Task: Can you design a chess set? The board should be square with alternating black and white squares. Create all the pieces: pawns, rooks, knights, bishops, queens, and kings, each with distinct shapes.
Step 655:
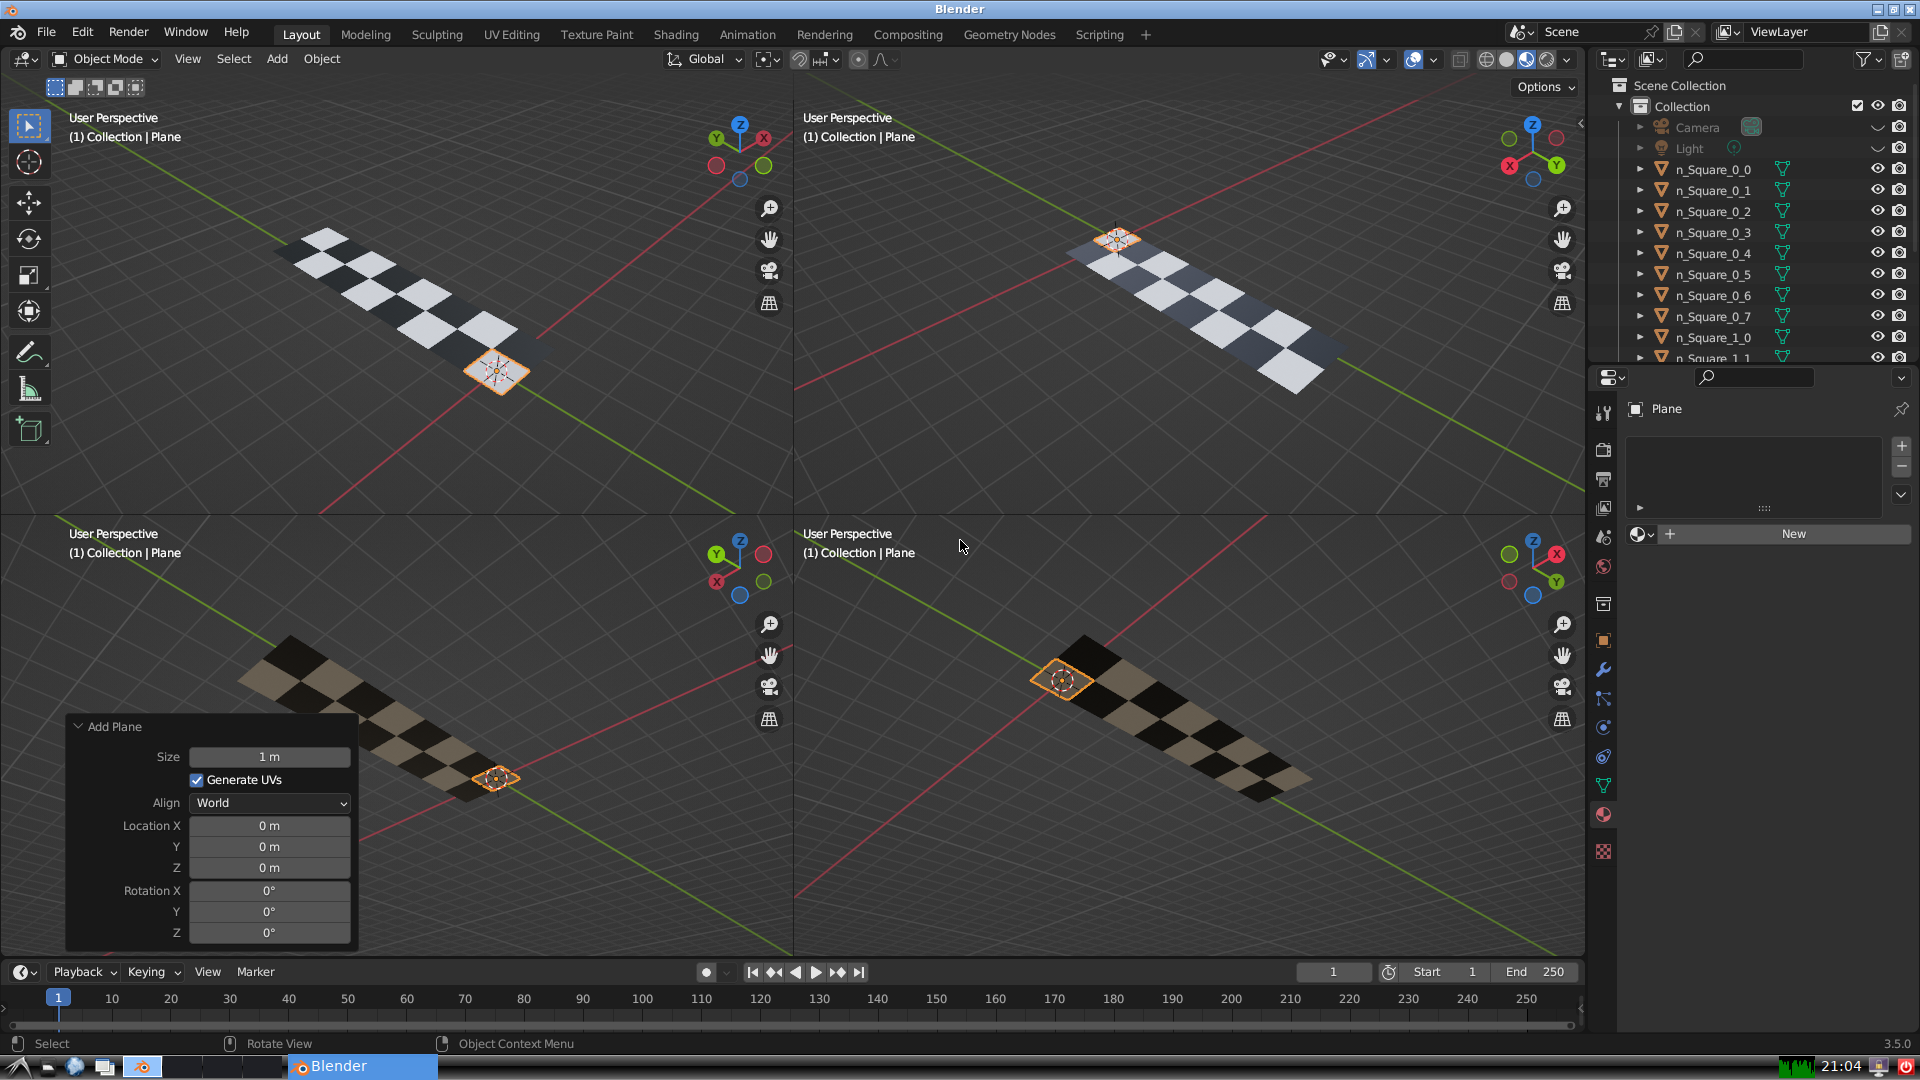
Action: {"key_press": ['Ctrl, Home']}